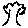
Label: tree